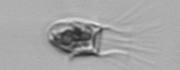
Label: Balanion